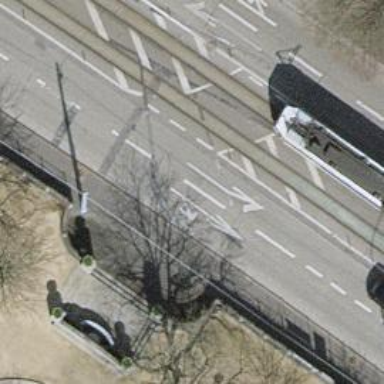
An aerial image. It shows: Set of steps on the road.